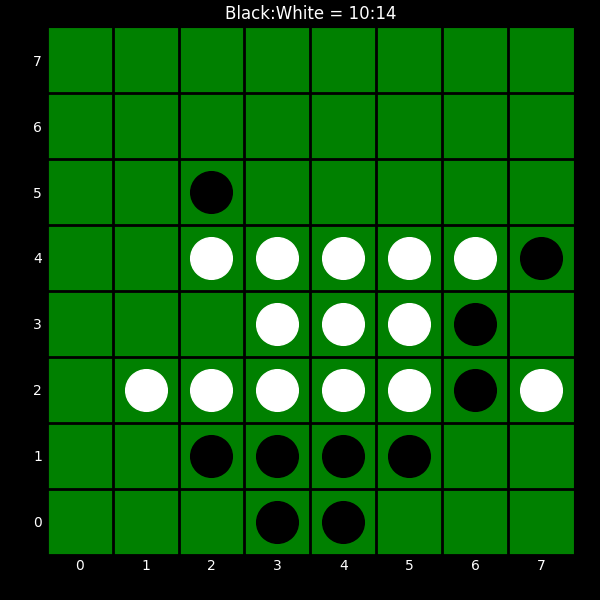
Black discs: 10
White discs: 14